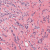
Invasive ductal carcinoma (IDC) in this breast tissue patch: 1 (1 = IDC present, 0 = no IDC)